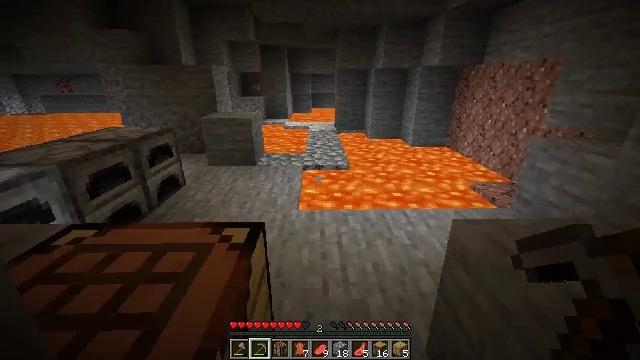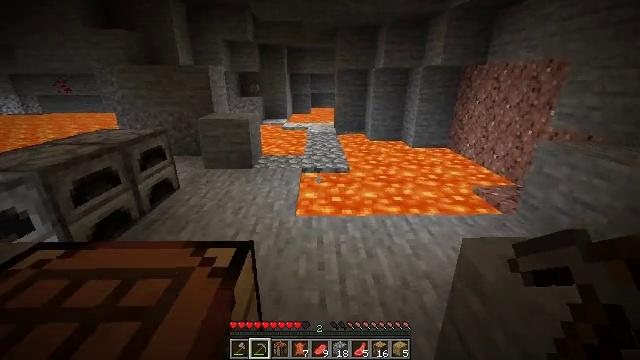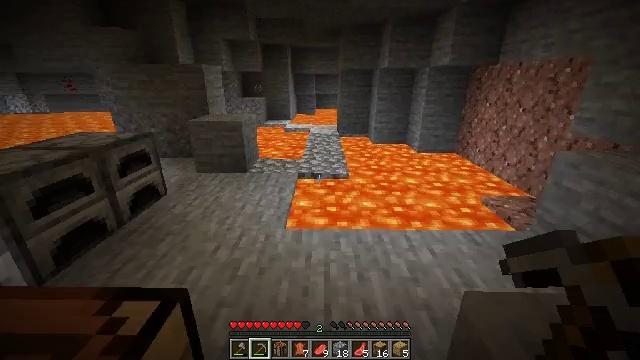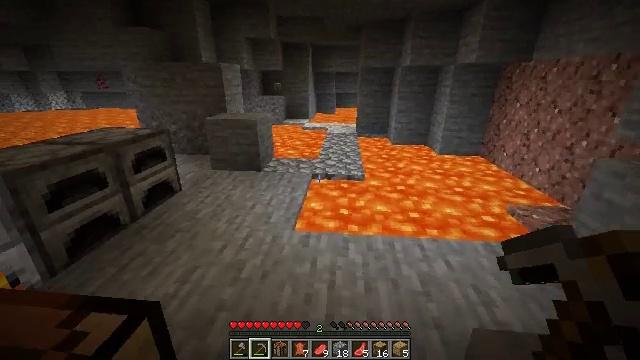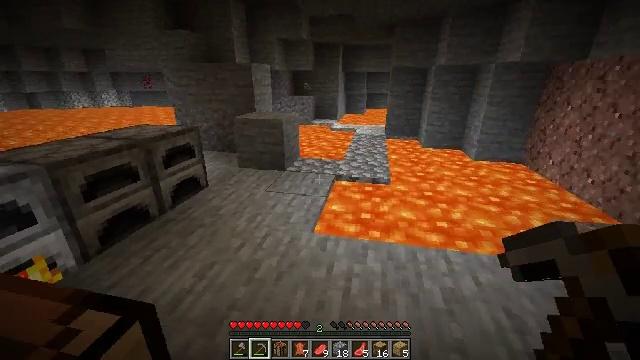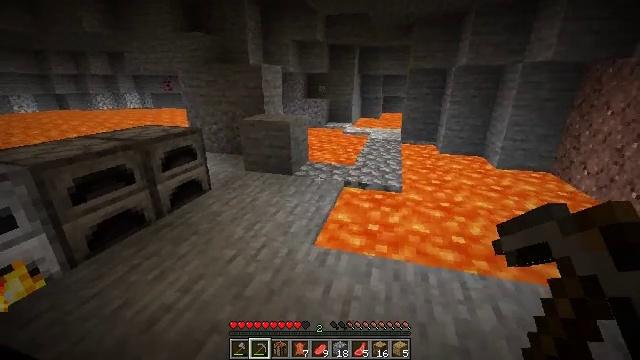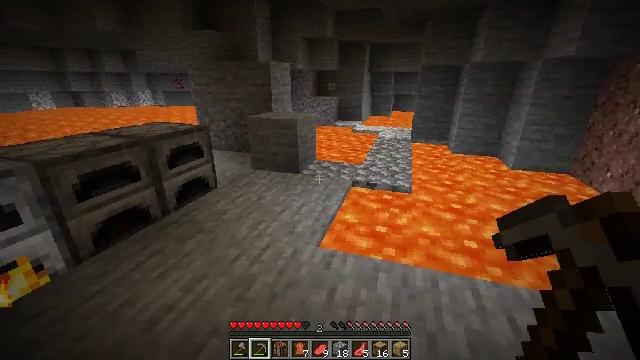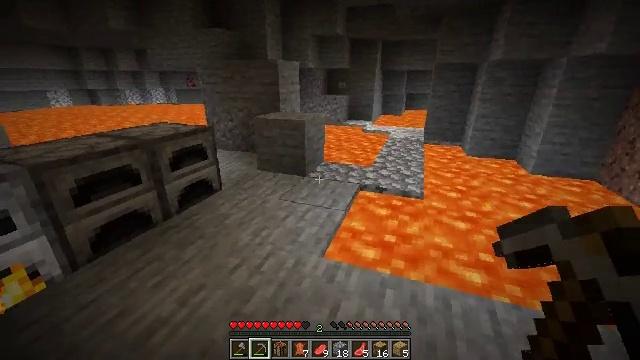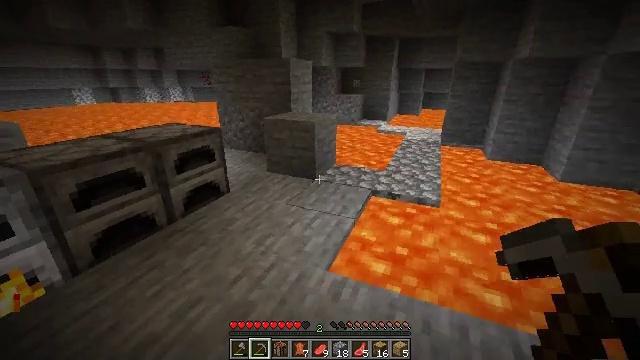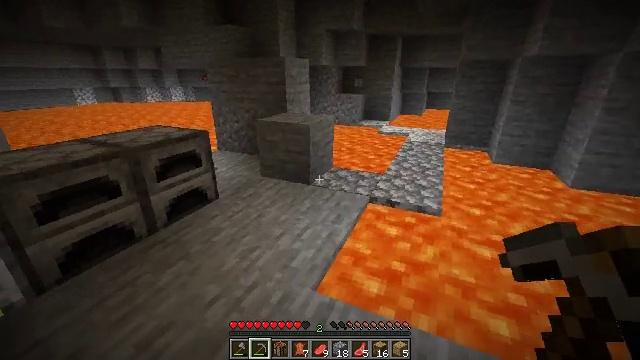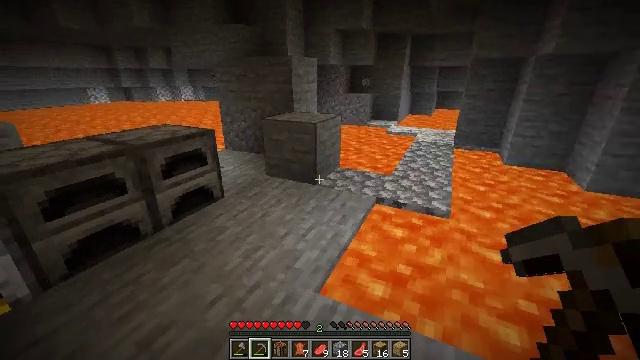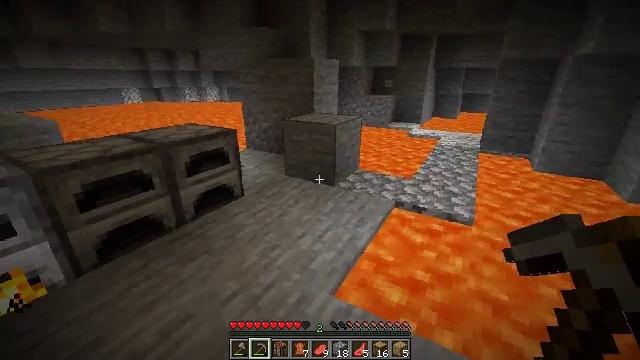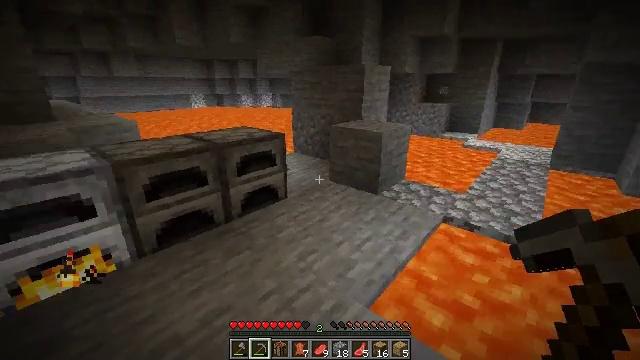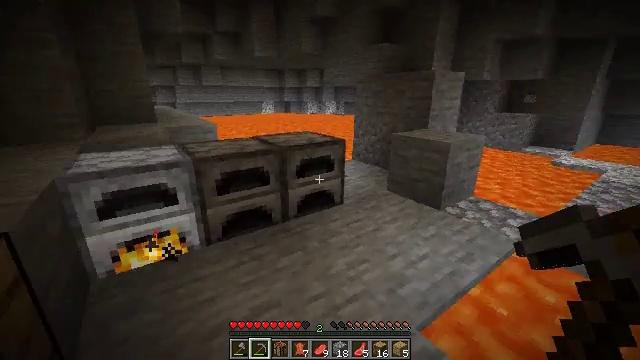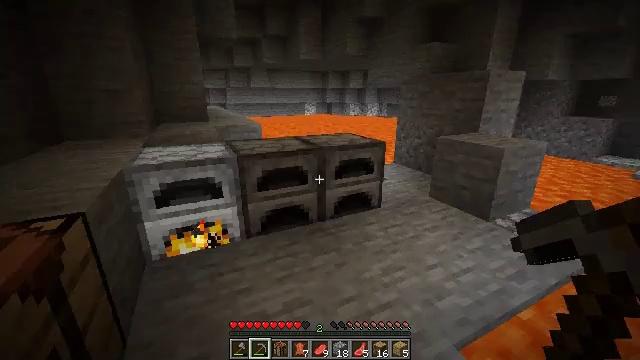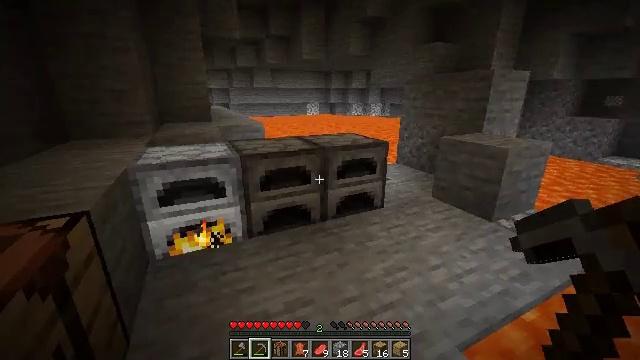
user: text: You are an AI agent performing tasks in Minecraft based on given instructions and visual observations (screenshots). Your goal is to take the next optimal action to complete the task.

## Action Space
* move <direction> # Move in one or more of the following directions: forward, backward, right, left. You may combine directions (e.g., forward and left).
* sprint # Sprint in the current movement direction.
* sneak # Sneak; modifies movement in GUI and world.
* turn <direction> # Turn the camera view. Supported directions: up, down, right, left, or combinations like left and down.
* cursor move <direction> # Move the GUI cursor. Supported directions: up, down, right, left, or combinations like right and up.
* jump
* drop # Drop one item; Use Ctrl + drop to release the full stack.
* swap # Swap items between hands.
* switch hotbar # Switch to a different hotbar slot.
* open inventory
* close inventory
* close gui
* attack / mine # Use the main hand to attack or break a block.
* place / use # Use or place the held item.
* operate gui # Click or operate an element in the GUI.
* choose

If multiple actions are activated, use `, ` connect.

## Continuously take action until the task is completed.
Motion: motion action
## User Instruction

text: craft item air
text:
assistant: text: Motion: move forward and move right
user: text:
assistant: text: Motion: move forward and move right, turn left
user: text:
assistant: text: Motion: move forward and move right, turn left
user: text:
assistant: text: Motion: move forward and move right, turn left
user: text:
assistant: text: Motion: move forward and move right, turn left
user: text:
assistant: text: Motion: move forward and move right, turn left
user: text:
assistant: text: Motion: move forward and move right, turn left
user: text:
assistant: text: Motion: move forward and move right, turn left
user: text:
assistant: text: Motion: no_op
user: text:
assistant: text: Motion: turn left
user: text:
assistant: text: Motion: turn left
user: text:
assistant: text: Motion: turn left and up
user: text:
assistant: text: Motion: turn left and up
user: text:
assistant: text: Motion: turn left
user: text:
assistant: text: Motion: no_op
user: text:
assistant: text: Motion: no_op
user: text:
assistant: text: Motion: no_op
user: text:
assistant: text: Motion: move forward
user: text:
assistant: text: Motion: move forward
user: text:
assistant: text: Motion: move forward, turn left and down
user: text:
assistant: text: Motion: move forward, turn left and down
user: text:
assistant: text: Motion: turn left and down
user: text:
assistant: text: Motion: turn left
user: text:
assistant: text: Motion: no_op
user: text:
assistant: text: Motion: no_op
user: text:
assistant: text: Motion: turn right
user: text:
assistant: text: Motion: turn right and up
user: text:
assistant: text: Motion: turn right
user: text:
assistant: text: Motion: use / place
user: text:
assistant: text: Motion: use / place